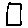
Label: square